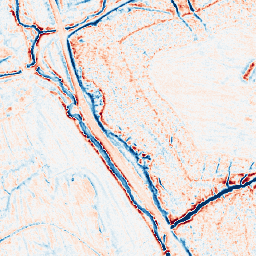
Category: edge_preserving
Decomposition family: anisotropic_diffusion
Decomposition parameters: iterations: 20
kappa: 10
gamma: 0.1
Upsampling method: area
Upsampling parameters: scale: 2
Upsampling scale: 2